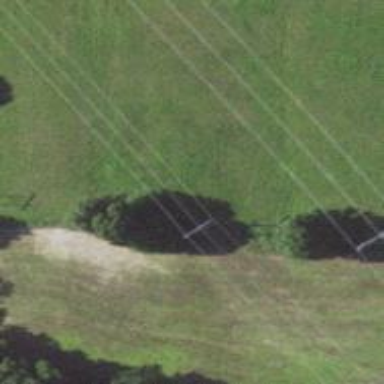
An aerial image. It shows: H-frame designed tower for power lines.